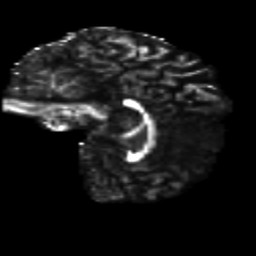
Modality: FA
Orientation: sagittal
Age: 39
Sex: male
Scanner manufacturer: siemens
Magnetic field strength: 3 T
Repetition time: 8.6 s
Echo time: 0.095 s